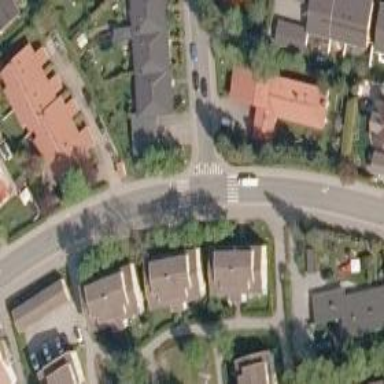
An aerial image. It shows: Crossing on asphalt cycleway.